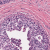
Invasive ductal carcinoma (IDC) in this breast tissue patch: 1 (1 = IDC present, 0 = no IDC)